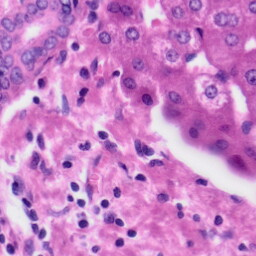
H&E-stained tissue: Liver